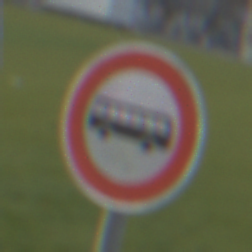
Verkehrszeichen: VerbotKraftomnibusse
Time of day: MorningAfternoon
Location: Outdoor (Suburban)
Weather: PartlyCloudy
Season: NotSpecified
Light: Natural